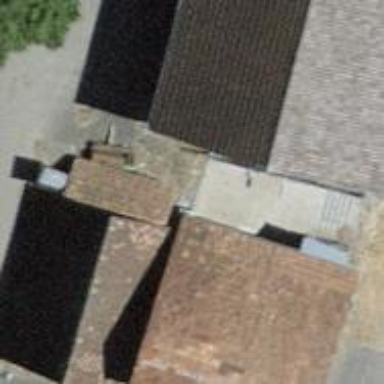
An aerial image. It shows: Rural barn.